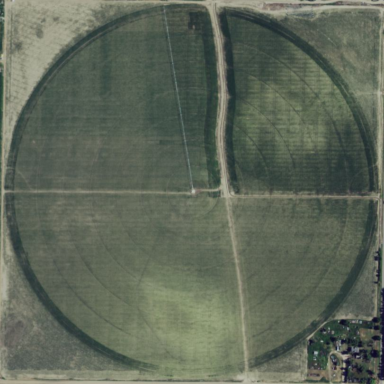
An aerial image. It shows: Farmland with pivot irrigation system.